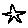
Label: star